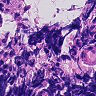
Metastatic tissue present: no